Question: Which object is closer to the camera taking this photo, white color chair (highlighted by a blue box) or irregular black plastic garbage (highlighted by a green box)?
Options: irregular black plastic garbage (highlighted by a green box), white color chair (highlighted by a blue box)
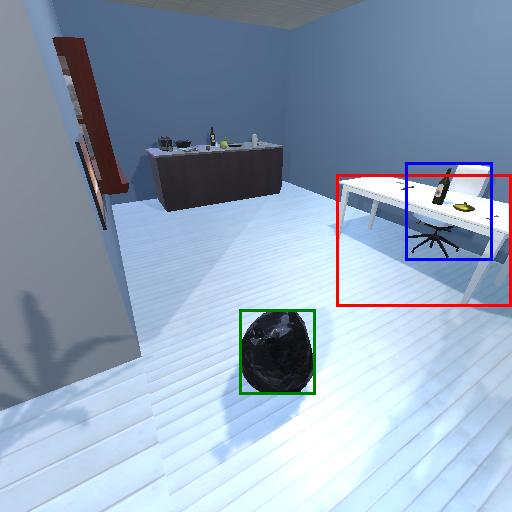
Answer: irregular black plastic garbage (highlighted by a green box)